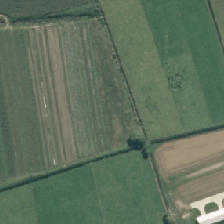
Land cover: shortrotation_cropland